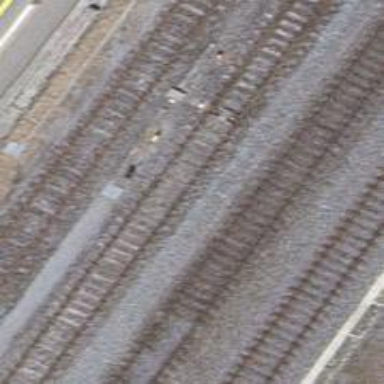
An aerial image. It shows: Railway switch.